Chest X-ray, AP view. Patient: 16 years old, sex M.
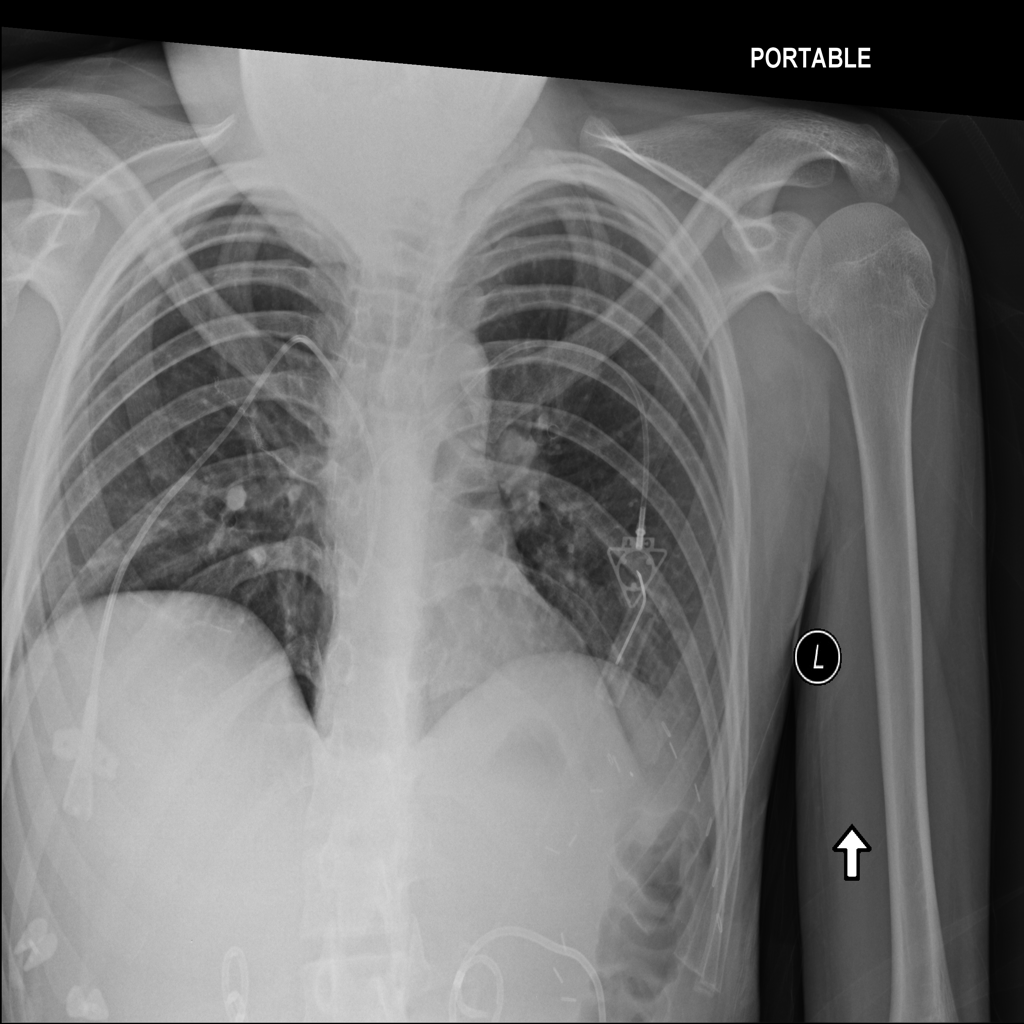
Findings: No Finding